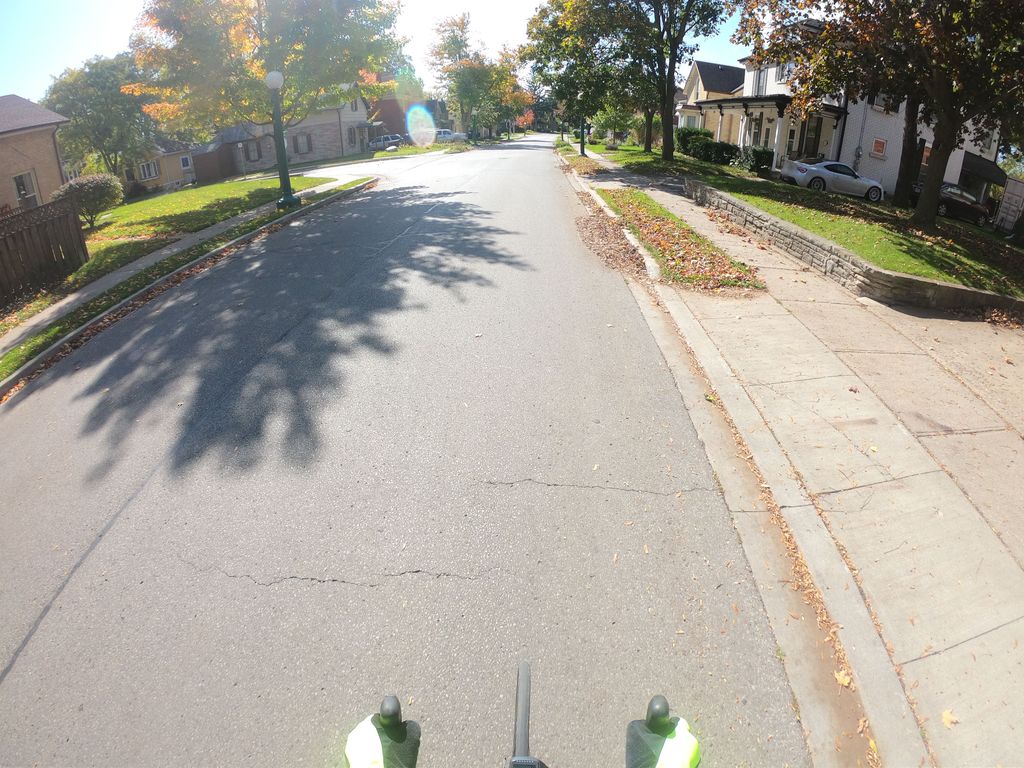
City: kitchener-waterloo